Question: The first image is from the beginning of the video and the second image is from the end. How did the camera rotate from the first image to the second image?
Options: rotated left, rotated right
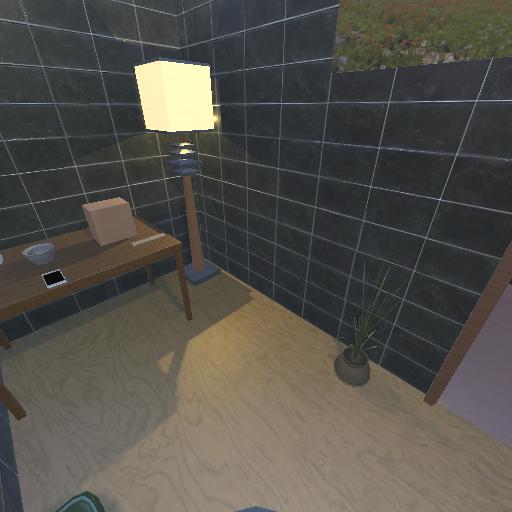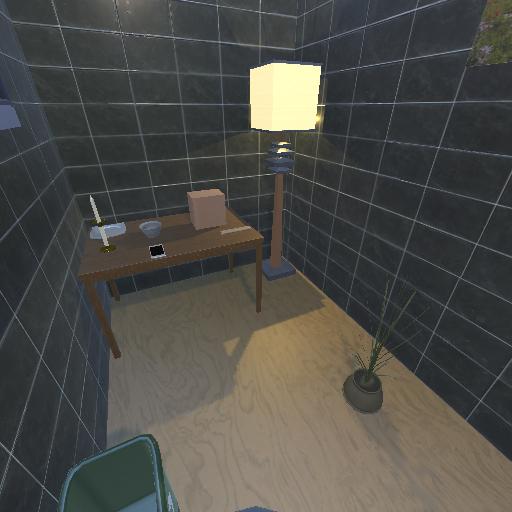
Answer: rotated left